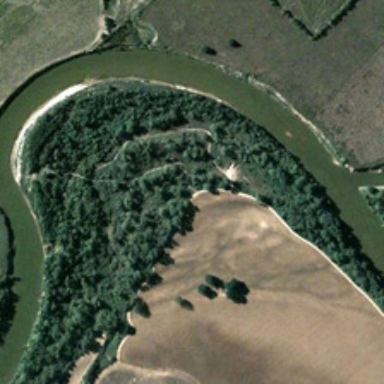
Many green trees and some farmlands are in two sides of a curved green river .